Question: I have JSON of this format:

> {"Engineering":{ "Electrical Engineering":{ "Research
Staff":["research associate","research sciencetist","senior research
sciencetist"], "Non-tenure-track":["research professaor","associate
research professor","assistant research profesor","clinical
profesor","clinical associate profesor","clinical assistant
profesor","visiting profesor","visiting associate profesor","visiting
assistant profesor"], "Professional Staff":["business
manager","university research administrator","department
administrative assistant"]},"Computer Science":{ "Research Staff":["research associate","research
sciencetist","senior research sciencetist"], "Tenured":["distinguished
professor","professor","associate professor","assistant professor"],
"Teaching Faculty":["distinguished professor","professor","associate
professor","assistant professor"]},"Computer Engineering":{"Tenured":["distinguished
professor","professor","associate professor","assistant professor"],
"Teaching Faculty":["lecturer","senior lecturer","adjunct professor"],
"Professional Staff":["business manager","university research
administrator","department administrative assistant"]}},"Science":{ "Physics":{ "Research Staff":["research
associate","research sciencetist","senior research sciencetist"],
"Teaching Faculty":["lecturer","senior lecturer","adjunct professor"],
"Non-Tenured-Track":["research professaor","associate research
professor","assistant research profesor","clinical profesor","clinical
associate profesor","clinical assistant profesor","visiting
profesor","visiting associate profesor","visiting assistant
profesor"]},"Chemistry":{ "Tenured":["distinguished
professor","professor","associate professor","assistant professor"],
"Teaching Faculty":["lecturer","senior lecturer","adjunct professor"],
"Non-Tenured-Track":["research professaor","associate research
professor","assistant research profesor","clinical profesor","clinical
associate profesor","clinical assistant profesor","visiting
profesor","visiting associate profesor","visiting assistant
profesor"]}}}
Here I want to bind 4 drop-downs with values as:
College: {"Engineering", "Science"}
Department: {"Electrical Engineering", "Computer Science"} when College "Engineering" is selected and {"Physics", "Chemistry"} when "Science" college is selected.
Also, within "Electrical Engineering" department we got to bind {"Research Staff", "Non-tenure-track", "Professional Staff"} into Position Type drop-down and based on its selection I need to bind Position Title drop-down as {"research associate","research sciencetist","senior research sciencetist"} if "Research Staff" Position Type is selected and so on....
How can I parse through this static JSON data and bind those drop-downs respective to each other's selected value.
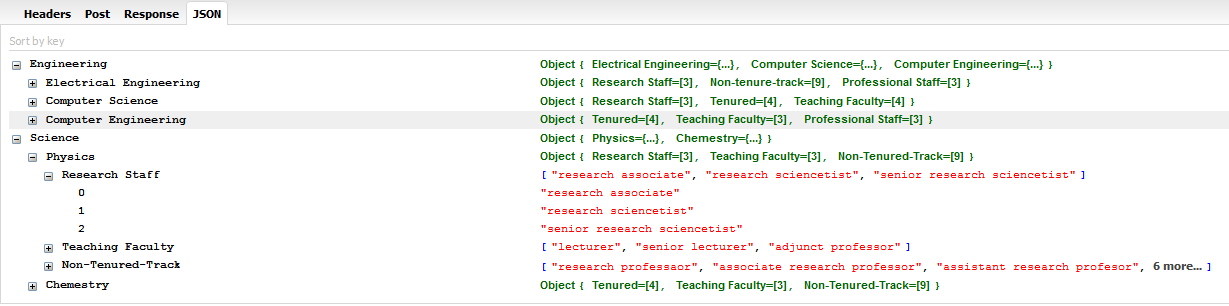
Answer: Might be easier to do this with XML. Let me provide you a full solution using XML. If you want to try your hand using a JSON parser, you will have to adapt this solution for your own needs. OK, let's start ... First, go to this site ...
<URL>
... and download the following files into a new java package called : 'org.json;'
- - - - - - - - -
I did this myself and wrote a small program to convert your JSON string to XML:
'''
import org.json.JSONObject;
import org.json.XML;
public class example {
public static void main(String[] args) {
JSONObject json = new JSONObject(getJSONSting() );
String xml = XML.toString(json);
System.out.println(xml);
}
private static final String getJSONSting() {
String data = "{"Engineering":{ "Electrical Engineering":{ "Research Staff":["research associate","research sciencetist","senior research sciencetist"], "Non-tenure-track":["research professaor","associate research professor","assistant research profesor","clinical profesor","clinical associate profesor","clinical assistant profesor","visiting profesor","visiting associate profesor","visiting assistant profesor"], "Professional Staff":["business manager","university research administrator","department administrative assistant"]},";
data += ""Computer Science":{ "Research Staff":["research associate","research sciencetist","senior research sciencetist"], "Tenured":["distinguished professor","professor","associate professor","assistant professor"], "Teaching Faculty":["distinguished professor","professor","associate professor","assistant professor"]}, "Computer Engineering":{"Tenured":["distinguished professor","professor","associate professor","assistant professor"], "Teaching Faculty":["lecturer","senior lecturer","adjunct professor"], "Professional Staff":["business manager","university research administrator","department administrative assistant"]}";
data += "},";
data += ""Science":{ "Physics":{ "Research Staff":["research associate","research sciencetist","senior research sciencetist"], "Teaching Faculty":["lecturer","senior lecturer","adjunct professor"], "Non-Tenured-Track":["research professaor","associate research professor","assistant research profesor","clinical profesor","clinical associate profesor","clinical assistant profesor","visiting profesor","visiting associate profesor","visiting assistant profesor"]},";
data += ""Chemistry":{ "Tenured":["distinguished professor","professor","associate professor","assistant professor"], "Teaching Faculty":["lecturer","senior lecturer","adjunct professor"], "Non-Tenured-Track":["research professaor","associate research professor","assistant research profesor","clinical profesor","clinical associate profesor","clinical assistant profesor","visiting profesor","visiting associate profesor","visiting assistant profesor"]}";
data += "}";
data += "}";
return data;
}
}
'''
Here it is in XML format, you will notice the illegal use of spaces in tags. This is addressed in my solution so you may study the code to see how I corrected the problem ...
'''
<Engineering>
<Computer Science>
<Tenured>distinguished professor</Tenured>
<Tenured>professor</Tenured>
<Tenured>associate professor</Tenured>
<Tenured>assistant professor</Tenured>
<Research Staff>research associate</Research Staff>
<Research Staff>research sciencetist</Research Staff>
<Research Staff>senior research sciencetist</Research Staff>
<Teaching Faculty>distinguished professor</Teaching Faculty>
<Teaching Faculty>professor</Teaching Faculty>
<Teaching Faculty>associate professor</Teaching Faculty>
<Teaching Faculty>assistant professor</Teaching Faculty>
</Computer Science>
<Electrical Engineering>
<Professional Staff>business manager</Professional Staff>
<Professional Staff>university research administrator</Professional Staff>
<Professional Staff>department administrative assistant</Professional Staff>
<Research Staff>research associate</Research Staff>
<Research Staff>research sciencetist</Research Staff>
<Research Staff>senior research sciencetist</Research Staff>
<Non-tenure-track>research professaor</Non-tenure-track>
<Non-tenure-track>associate research professor</Non-tenure-track>
<Non-tenure-track>assistant research profesor</Non-tenure-track>
<Non-tenure-track>clinical profesor</Non-tenure-track>
<Non-tenure-track>clinical associate profesor</Non-tenure-track>
<Non-tenure-track>clinical assistant profesor</Non-tenure-track>
<Non-tenure-track>visiting profesor</Non-tenure-track>
<Non-tenure-track>visiting associate profesor</Non-tenure-track>
<Non-tenure-track>visiting assistant profesor</Non-tenure-track>
</Electrical Engineering>
<Computer Engineering>
<Tenured>distinguished professor</Tenured>
<Tenured>professor</Tenured>
<Tenured>associate professor</Tenured>
<Tenured>assistant professor</Tenured>
<Professional Staff>business manager</Professional Staff>
<Professional Staff>university research administrator</Professional Staff>
<Professional Staff>department administrative assistant</Professional Staff>
<Teaching Faculty>lecturer</Teaching Faculty>
<Teaching Faculty>senior lecturer</Teaching Faculty>
<Teaching Faculty>adjunct professor</Teaching Faculty>
</Computer Engineering>
</Engineering>
<Science>
<Chemistry>
<Tenured>distinguished professor</Tenured>
<Tenured>professor</Tenured>
<Tenured>associate professor</Tenured>
<Tenured>assistant professor</Tenured>
<Non-Tenured-Track>research professaor</Non-Tenured-Track>
<Non-Tenured-Track>associate research professor</Non-Tenured-Track>
<Non-Tenured-Track>assistant research profesor</Non-Tenured-Track>
<Non-Tenured-Track>clinical profesor</Non-Tenured-Track>
<Non-Tenured-Track>clinical associate profesor</Non-Tenured-Track>
<Non-Tenured-Track>clinical assistant profesor</Non-Tenured-Track>
<Non-Tenured-Track>visiting profesor</Non-Tenured-Track>
<Non-Tenured-Track>visiting associate profesor</Non-Tenured-Track>
<Non-Tenured-Track>visiting assistant profesor</Non-Tenured-Track>
<Teaching Faculty>lecturer</Teaching Faculty>
<Teaching Faculty>senior lecturer</Teaching Faculty>
<Teaching Faculty>adjunct professor</Teaching Faculty>
</Chemistry>
<Physics>
<Non-Tenured-Track>research professaor</Non-Tenured-Track>
<Non-Tenured-Track>associate research professor</Non-Tenured-Track>
<Non-Tenured-Track>assistant research profesor</Non-Tenured-Track>
<Non-Tenured-Track>clinical profesor</Non-Tenured-Track>
<Non-Tenured-Track>clinical associate profesor</Non-Tenured-Track>
<Non-Tenured-Track>clinical assistant profesor</Non-Tenured-Track>
<Non-Tenured-Track>visiting profesor</Non-Tenured-Track>
<Non-Tenured-Track>visiting associate profesor</Non-Tenured-Track>
<Non-Tenured-Track>visiting assistant profesor</Non-Tenured-Track>
<Research Staff>research associate</Research Staff>
<Research Staff>research sciencetist</Research Staff>
<Research Staff>senior research sciencetist</Research Staff>
<Teaching Faculty>lecturer</Teaching Faculty>
<Teaching Faculty>senior lecturer</Teaching Faculty>
<Teaching Faculty>adjunct professor</Teaching Faculty>
</Physics>
</Science>
'''
If you got this far, you can complete the rest of the project by copying over the following classes. I have tested the solution and it seems to work fine.
This is what it looks like completed ...

The first class is placed in package 'org.combobox':
'''
package org.combobox;
import java.util.ArrayList;
import java.util.List;
import org.w3c.dom.Node;
public class CleanNode {
private String _name;
private List<CleanNode> _nodes = new ArrayList<CleanNode>();
public CleanNode(Node node) {
_name = node.getNodeType() == Node.TEXT_NODE ? node.getNodeValue() : node.getNodeName();
}
private String getName() {
return _name;
}
public CleanNode addChild(Node node) {
CleanNode foundNode = null;
String nodeName = node.getNodeName();
for(CleanNode child : _nodes){
if(child.getName().equals(nodeName)) {
foundNode = child;
break;
}
}
if(foundNode == null) {
foundNode = new CleanNode(node);
_nodes.add(foundNode);
}
return foundNode;
}
public List<CleanNode> getNodes(){
return _nodes;
}
public String toString() {
return _name.replace("_", " ");
}
}
'''
The second class is placed in package 'org.combobox':
'''
package org.combobox;
import java.awt.BorderLayout;
import java.awt.Font;
import java.io.IOException;
import java.io.StringReader;
import java.util.Enumeration;
import javax.swing.JFrame;
import javax.swing.SwingUtilities;
import javax.swing.UIManager;
import javax.swing.WindowConstants;
import javax.xml.parsers.DocumentBuilder;
import javax.xml.parsers.DocumentBuilderFactory;
import javax.xml.parsers.ParserConfigurationException;
import org.json.JSONObject;
import org.json.XML;
import org.w3c.dom.Document;
import org.w3c.dom.Node;
import org.w3c.dom.NodeList;
import org.xml.sax.InputSource;
import org.xml.sax.SAXException;
public class ComboBoxChain extends JFrame {
private static final long serialVersionUID = 1L;
private static String _xml;
private Node _root;
private CleanNode _cleanNode;
public ComboBoxChain() throws ParserConfigurationException, SAXException, IOException {
super("ComboBox Chain");
setUIFont (new javax.swing.plaf.FontUIResource("Monospaced",Font.PLAIN,14));
buildXML();
cleanXML();
_root = parse(_xml);
_cleanNode = new CleanNode(_root);
addCleanNodeChildren(_cleanNode, _root);
setDefaultCloseOperation(WindowConstants.EXIT_ON_CLOSE);
getContentPane().add(new ComboPanel(_cleanNode), BorderLayout.CENTER);
pack();
setResizable(false);
setLocationRelativeTo(null);
}
private void addCleanNodeChildren(CleanNode cleanNode, Node node) {
if(node.getChildNodes() != null) {
NodeList children = node.getChildNodes();
for(int index = 0; index < children.getLength(); index++){
Node child = children.item(index);
CleanNode cleanChild = cleanNode.addChild(child);
addCleanNodeChildren(cleanChild, child);
}
}
}
protected Node getRootNode() {
return _root;
}
private void cleanXML() {
String xml = _xml;
int beginIndex = -1;
int endIndex = -1;
for(int index = 0; index < _xml.length(); index++) {
if(_xml.charAt(index) == '<') {
beginIndex = index;
}
else if (_xml.charAt(index) == '>') {
endIndex = index;
String originalTag = _xml.substring(beginIndex, endIndex + 1);
String newTag = originalTag;
while(newTag.contains(" ")) {
newTag = newTag.replace(" ", "_");
}
xml = xml.replace(originalTag, newTag);
}
}
_xml = xml;
}
private static final void buildXML() {
String data = "{"Engineering":{ "Electrical Engineering":{ "Research Staff":["research associate","research sciencetist","senior research sciencetist"], "Non-tenure-track":["research professaor","associate research professor","assistant research profesor","clinical profesor","clinical associate profesor","clinical assistant profesor","visiting profesor","visiting associate profesor","visiting assistant profesor"], "Professional Staff":["business manager","university research administrator","department administrative assistant"]},";
data += ""Computer Science":{ "Research Staff":["research associate","research sciencetist","senior research sciencetist"], "Tenured":["distinguished professor","professor","associate professor","assistant professor"], "Teaching Faculty":["distinguished professor","professor","associate professor","assistant professor"]}, "Computer Engineering":{"Tenured":["distinguished professor","professor","associate professor","assistant professor"], "Teaching Faculty":["lecturer","senior lecturer","adjunct professor"], "Professional Staff":["business manager","university research administrator","department administrative assistant"]}";
data += "},";
data += ""Science":{ "Physics":{ "Research Staff":["research associate","research sciencetist","senior research sciencetist"], "Teaching Faculty":["lecturer","senior lecturer","adjunct professor"], "Non-Tenured-Track":["research professaor","associate research professor","assistant research profesor","clinical profesor","clinical associate profesor","clinical assistant profesor","visiting profesor","visiting associate profesor","visiting assistant profesor"]},";
data += ""Chemistry":{ "Tenured":["distinguished professor","professor","associate professor","assistant professor"], "Teaching Faculty":["lecturer","senior lecturer","adjunct professor"], "Non-Tenured-Track":["research professaor","associate research professor","assistant research profesor","clinical profesor","clinical associate profesor","clinical assistant profesor","visiting profesor","visiting associate profesor","visiting assistant profesor"]}";
data += "}";
data += "}";
JSONObject json = new JSONObject(data);
_xml = "<Root>" + XML.toString(json) + "</Root>";
System.out.println(_xml);
}
private static final void setUIFont (javax.swing.plaf.FontUIResource f){
Enumeration<Object> keys = UIManager.getDefaults().keys();
while (keys.hasMoreElements()) {
Object key = keys.nextElement();
Object value = UIManager.get (key);
if (value != null && value instanceof javax.swing.plaf.FontUIResource) {
UIManager.put (key, f);
}
}
}
private static final Node parse(String XMLContent) throws ParserConfigurationException, SAXException, IOException {
DocumentBuilderFactory factory = DocumentBuilderFactory.newInstance();
DocumentBuilder builder = factory.newDocumentBuilder();
Document document = builder.parse(new InputSource(new StringReader(XMLContent)));
return document.getDocumentElement();
}
public static void main(String[] args) {
SwingUtilities.invokeLater(new Runnable() {
public void run() {
ComboBoxChain frame;
try {
frame = new ComboBoxChain();
frame.setVisible(true);
}
catch (ParserConfigurationException e) {
e.printStackTrace();
}
catch (SAXException e) {
e.printStackTrace();
}
catch (IOException e) {
e.printStackTrace();
}
}
});
}
}
'''
The third class is placed in package 'org.combobox':
'''
package org.combobox;
import java.awt.BorderLayout;
import java.awt.GridLayout;
import javax.swing.JComboBox;
import javax.swing.JLabel;
import javax.swing.JPanel;
public class ComboPanel extends JPanel {
private static final long serialVersionUID = 1L;
private static final String DEPARTMENT = "Department";
private static final String PROGRAM = "Program";
private static final String FACULTY = "Faculty";
private static final String ACADEMIC_RANK = "Academic Rank";
private JComboBox<CleanNode> _department;
private JComboBox<CleanNode> _program;
private JComboBox<CleanNode> _faculty;
private JComboBox<CleanNode> _rank;
private DependencyLink _rankLink;
private DependencyLink _facultyLink;
private DependencyLink _programLink;
private DependencyLink _departmentLink;
public ComboPanel(CleanNode root) {
super(new BorderLayout());
addCombos(root);
}
private void addCombos(CleanNode root) {
_department = new JComboBox<CleanNode>();
_program = new JComboBox<CleanNode>();
_faculty = new JComboBox<CleanNode>();
_rank = new JComboBox<CleanNode>();
_rankLink = new DependencyLink(_rank, null);
_facultyLink = new DependencyLink(_faculty, _rankLink);
_programLink = new DependencyLink(_program, _facultyLink);
_departmentLink = new DependencyLink(_department, _programLink);
_departmentLink.populate(root);
JPanel panel = new JPanel();
panel.setLayout(new GridLayout(4, 2));
panel.add(new JLabel(" " + DEPARTMENT + " : "));
panel.add(_department);
panel.add(new JLabel(" " + PROGRAM + " : "));
panel.add(_program);
panel.add(new JLabel(" " + FACULTY + " : "));
panel.add(_faculty);
panel.add(new JLabel(" " + ACADEMIC_RANK + " : "));
panel.add(_rank);
add(panel, BorderLayout.CENTER);
}
}
'''
The fourth and final class is placed in package 'org.combobox':
'''
package org.combobox;
import java.awt.event.ActionEvent;
import java.awt.event.ActionListener;
import java.util.List;
import javax.swing.JComboBox;
public class DependencyLink implements ActionListener {
private boolean _isLocked;
private JComboBox<CleanNode>_combo;
private DependencyLink _childLink;
private CleanNode _previousNode;
public DependencyLink(JComboBox<CleanNode>combo, DependencyLink childLink) {
_combo = combo;
_combo.addActionListener(this);
_childLink = childLink;
}
public void actionPerformed(ActionEvent e) {
CleanNode node = (CleanNode)_combo.getSelectedItem();
if(node != _previousNode) {
updateChild();
_previousNode = node;
}
}
private void updateChild() {
if( _childLink != null) {
if(!_isLocked) {
_childLink.populate((CleanNode)_combo.getSelectedItem());
}
}
}
public void populate(CleanNode parentNode) {
_isLocked = true;
_combo.removeAllItems();
if(parentNode != null) {
List<CleanNode> children = parentNode.getNodes();
if(!children.isEmpty()) {
for(CleanNode childNode : children) {
_combo.addItem(childNode);
}
_combo.setSelectedItem(children.get(0));
}
}
_isLocked = false;
updateChild();
}
}
'''
Study the code and adapt it how you like for your own implementation.
Best of luck,
Constantin